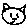
Label: cat